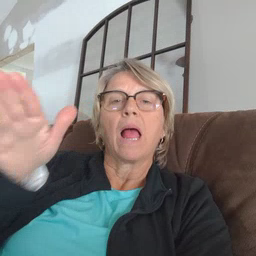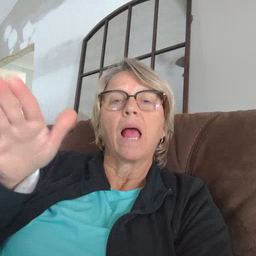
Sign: flag